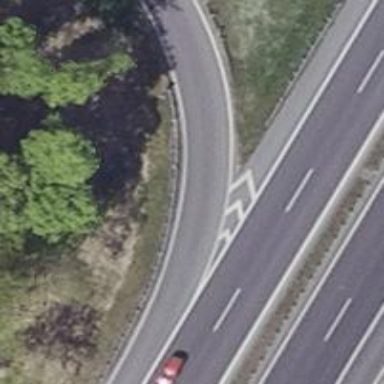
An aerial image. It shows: Motorway link.